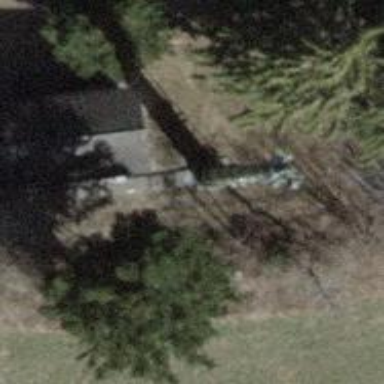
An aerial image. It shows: Man-made mast used for communication purposes.